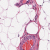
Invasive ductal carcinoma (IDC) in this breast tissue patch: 0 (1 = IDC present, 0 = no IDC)